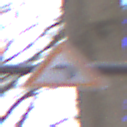
Verkehrszeichen: KurveLinks
Umgebung: Outdoor, Nature
Tageszeit: MorningAfternoon
Wetter: Overcast
Licht: Natural
Jahreszeit: Autumn
Kontrast: LowContrast